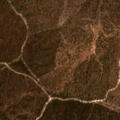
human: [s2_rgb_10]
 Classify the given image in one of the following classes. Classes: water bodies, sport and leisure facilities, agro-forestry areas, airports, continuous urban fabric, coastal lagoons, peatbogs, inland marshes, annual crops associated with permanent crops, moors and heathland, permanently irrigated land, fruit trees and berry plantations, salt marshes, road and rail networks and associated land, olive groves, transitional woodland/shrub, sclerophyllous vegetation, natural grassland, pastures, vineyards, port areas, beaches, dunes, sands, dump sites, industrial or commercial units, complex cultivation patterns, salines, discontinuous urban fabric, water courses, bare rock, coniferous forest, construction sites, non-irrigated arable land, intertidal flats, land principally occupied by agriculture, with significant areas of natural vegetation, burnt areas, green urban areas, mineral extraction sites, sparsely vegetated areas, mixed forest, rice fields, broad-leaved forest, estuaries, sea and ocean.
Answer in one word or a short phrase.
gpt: agro-forestry areas